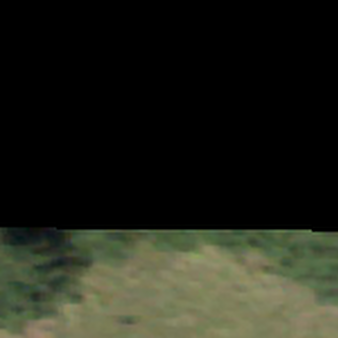
Label: other